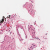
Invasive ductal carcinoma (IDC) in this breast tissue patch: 0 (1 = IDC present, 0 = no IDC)